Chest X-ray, AP view. Patient: 68 years old, sex M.
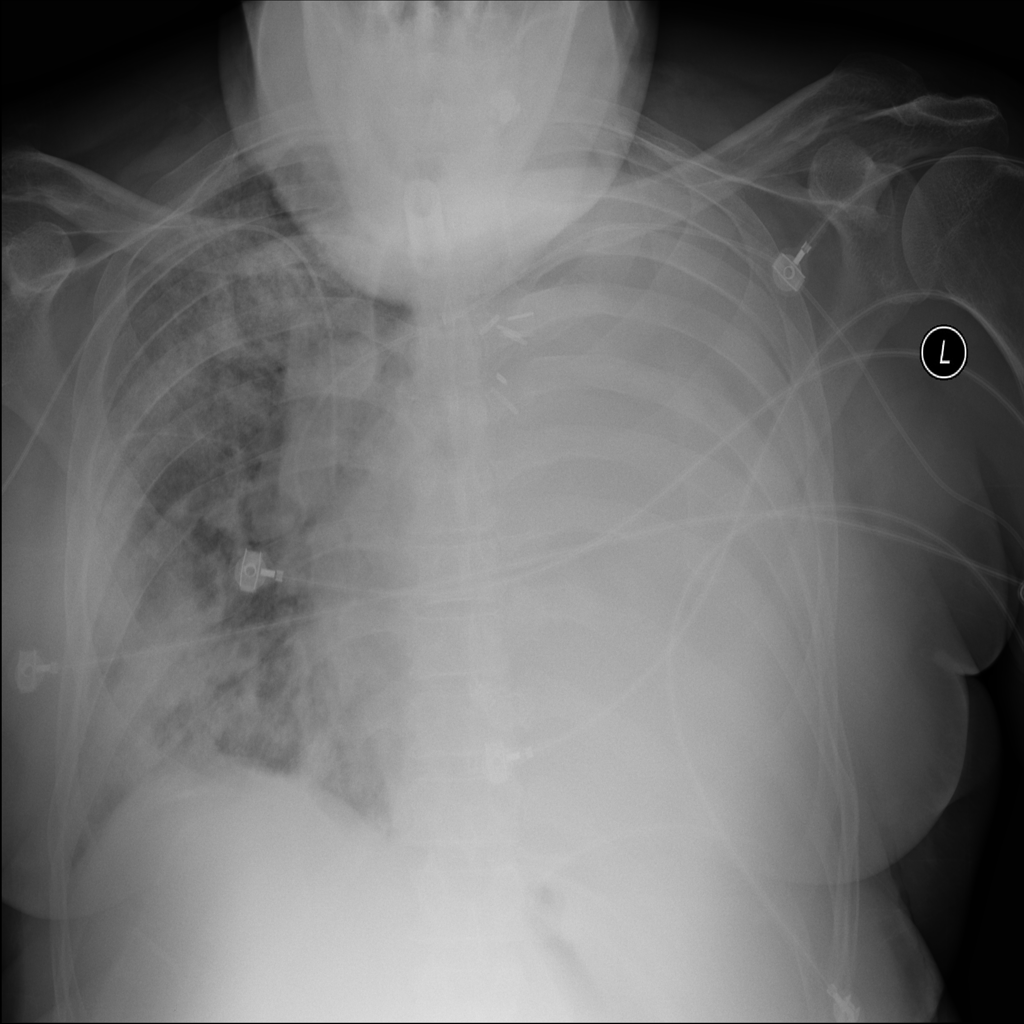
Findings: Infiltration